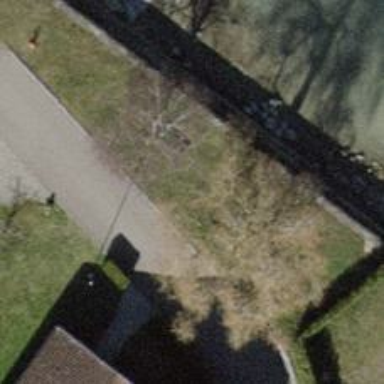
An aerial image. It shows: Bench.